Question: Is there an open-source library for Cocoa to create a window following iTunes' style? That is the window controls are laid out vertically instead of horizontally:

I find it space-saving and good for utility-type applications that doesn't need a window title.
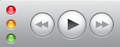
Answer: This quickly hacked away NSWindow delegate should get you started:
'''
//VerticalTrafficLightsWindowDelegate.h
#import <Cocoa/Cocoa.h>
@interface VerticalTrafficLightsWindowDelegate : NSObject <NSWindowDelegate> {
NSWindow *window;
}
@property (assign) IBOutlet NSWindow *window;
- (void)verticalizeButtonsForWindow:(NSWindow *)aWindow;
@end
//VerticalTrafficLightsWindowDelegate.m
#import "VerticalTrafficLightsWindowDelegate.h"
@implementation VerticalTrafficLightsWindowDelegate
@synthesize window;
- (void)awakeFromNib {
[self verticalizeButtonsForWindow:window];
}
- (void)windowDidResize:(NSNotification *)notification {
[self verticalizeButtonsForWindow:window];
}
- (void)verticalizeButtonsForWindow:(NSWindow *)aWindow {
NSArray *contentSuperViews = [[[aWindow contentView] superview] subviews];
NSView *closeButton = [contentSuperViews objectAtIndex:0];
NSRect closeButtonFrame = [closeButton frame];
NSView *minimizeButton = [contentSuperViews objectAtIndex:2];
NSRect minimizeButtonFrame = [minimizeButton frame];
NSView *zoomButton = [contentSuperViews objectAtIndex:1];
NSRect zoomButtonFrame = [zoomButton frame];
[minimizeButton setFrame:NSMakeRect(closeButtonFrame.origin.x, closeButtonFrame.origin.y - 20.0, minimizeButtonFrame.size.width, minimizeButtonFrame.size.height)];
[zoomButton setFrame:NSMakeRect(closeButtonFrame.origin.x, closeButtonFrame.origin.y - 40.0, zoomButtonFrame.size.width, zoomButtonFrame.size.height)];
}
@end
'''
However I got to say that just like JeremyP I can only hope Apple's not going to spread this any wider in OS X.